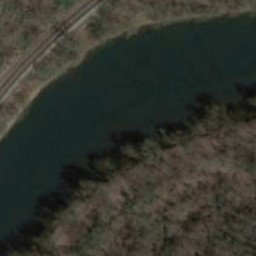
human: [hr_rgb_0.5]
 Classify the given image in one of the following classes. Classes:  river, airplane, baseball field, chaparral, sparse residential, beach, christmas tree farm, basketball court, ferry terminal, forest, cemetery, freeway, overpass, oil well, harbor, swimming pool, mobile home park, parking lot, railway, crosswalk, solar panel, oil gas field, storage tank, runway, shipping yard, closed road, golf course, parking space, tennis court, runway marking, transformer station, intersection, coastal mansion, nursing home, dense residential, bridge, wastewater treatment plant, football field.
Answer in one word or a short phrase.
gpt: river